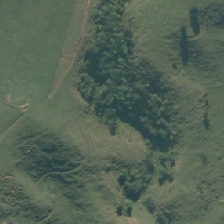
Land cover: broadleaved_indigenous_hardwood